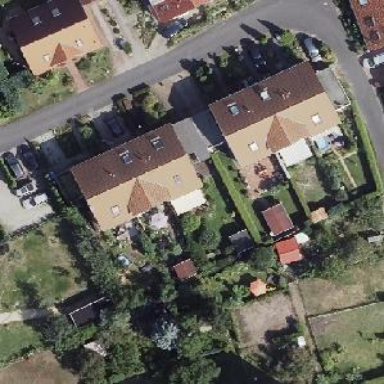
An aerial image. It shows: Semidetached house with gabled roof.